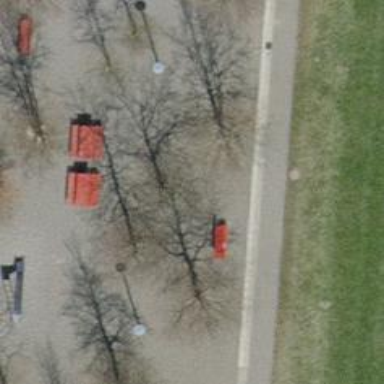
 Fagus genus."